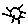
Label: sun